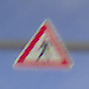
Verkehrszeichen: FussgaengerRechts
Umgebung: Outdoor, Nature
Tageszeit: SunriseSunset
Wetter: PartlyCloudy
Licht: Natural
Jahreszeit: NotSpecified
Kontrast: HighContrast